Interaction volume radius: 10 \u00c5
Interaction volume height: 20 \u00c5
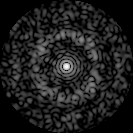
Disorder parameter: 0.7746